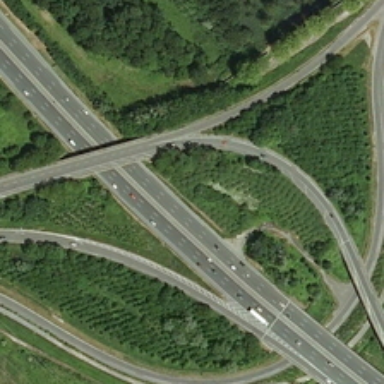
A large number of trees were planted on the overpass .